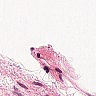
Metastatic tissue present: no